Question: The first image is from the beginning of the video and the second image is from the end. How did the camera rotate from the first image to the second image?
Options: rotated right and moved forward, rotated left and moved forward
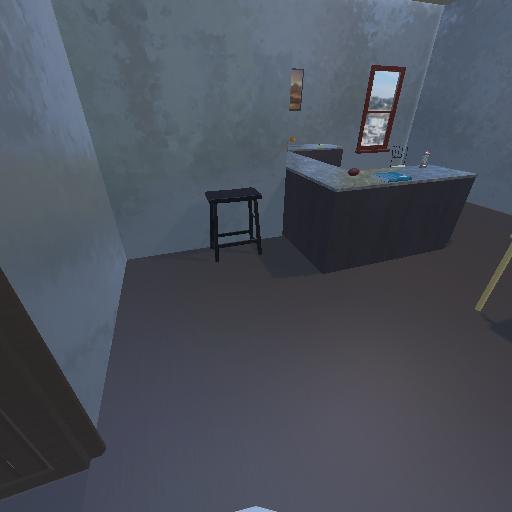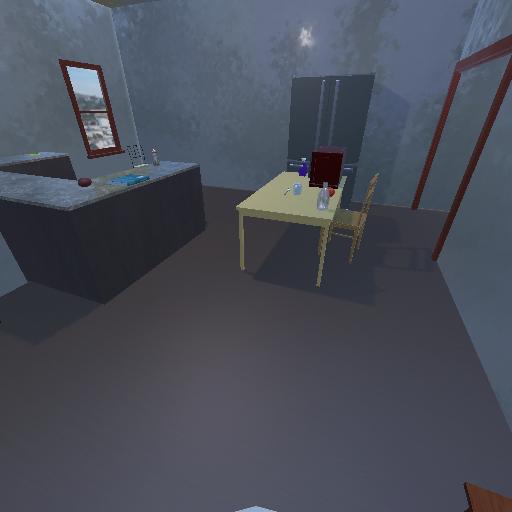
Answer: rotated right and moved forward